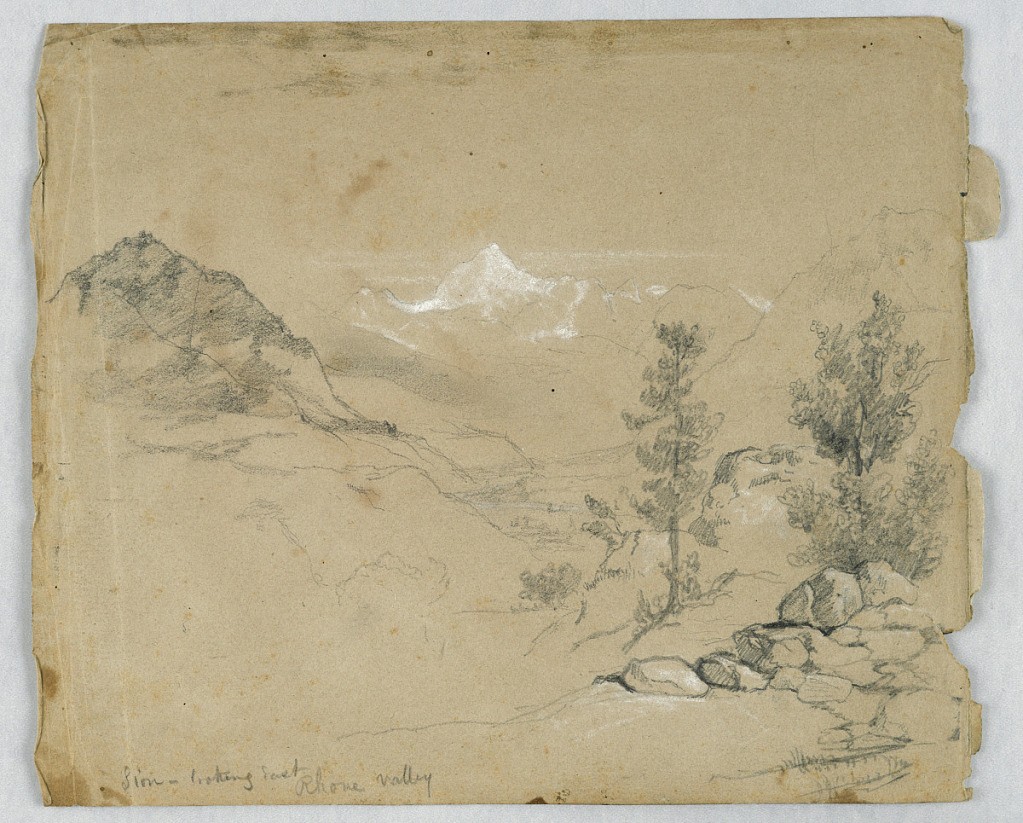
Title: Sion, Looking East, Rhone Valley
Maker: Daniel Huntington, American, 1816–1906
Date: August 1843
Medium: Graphite and white chalk on brown paper
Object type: Drawing
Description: Looking through pass, to valley and snow-capped mountain beyond. Verso: Looking West from the church tower with mountains beyond.